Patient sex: M
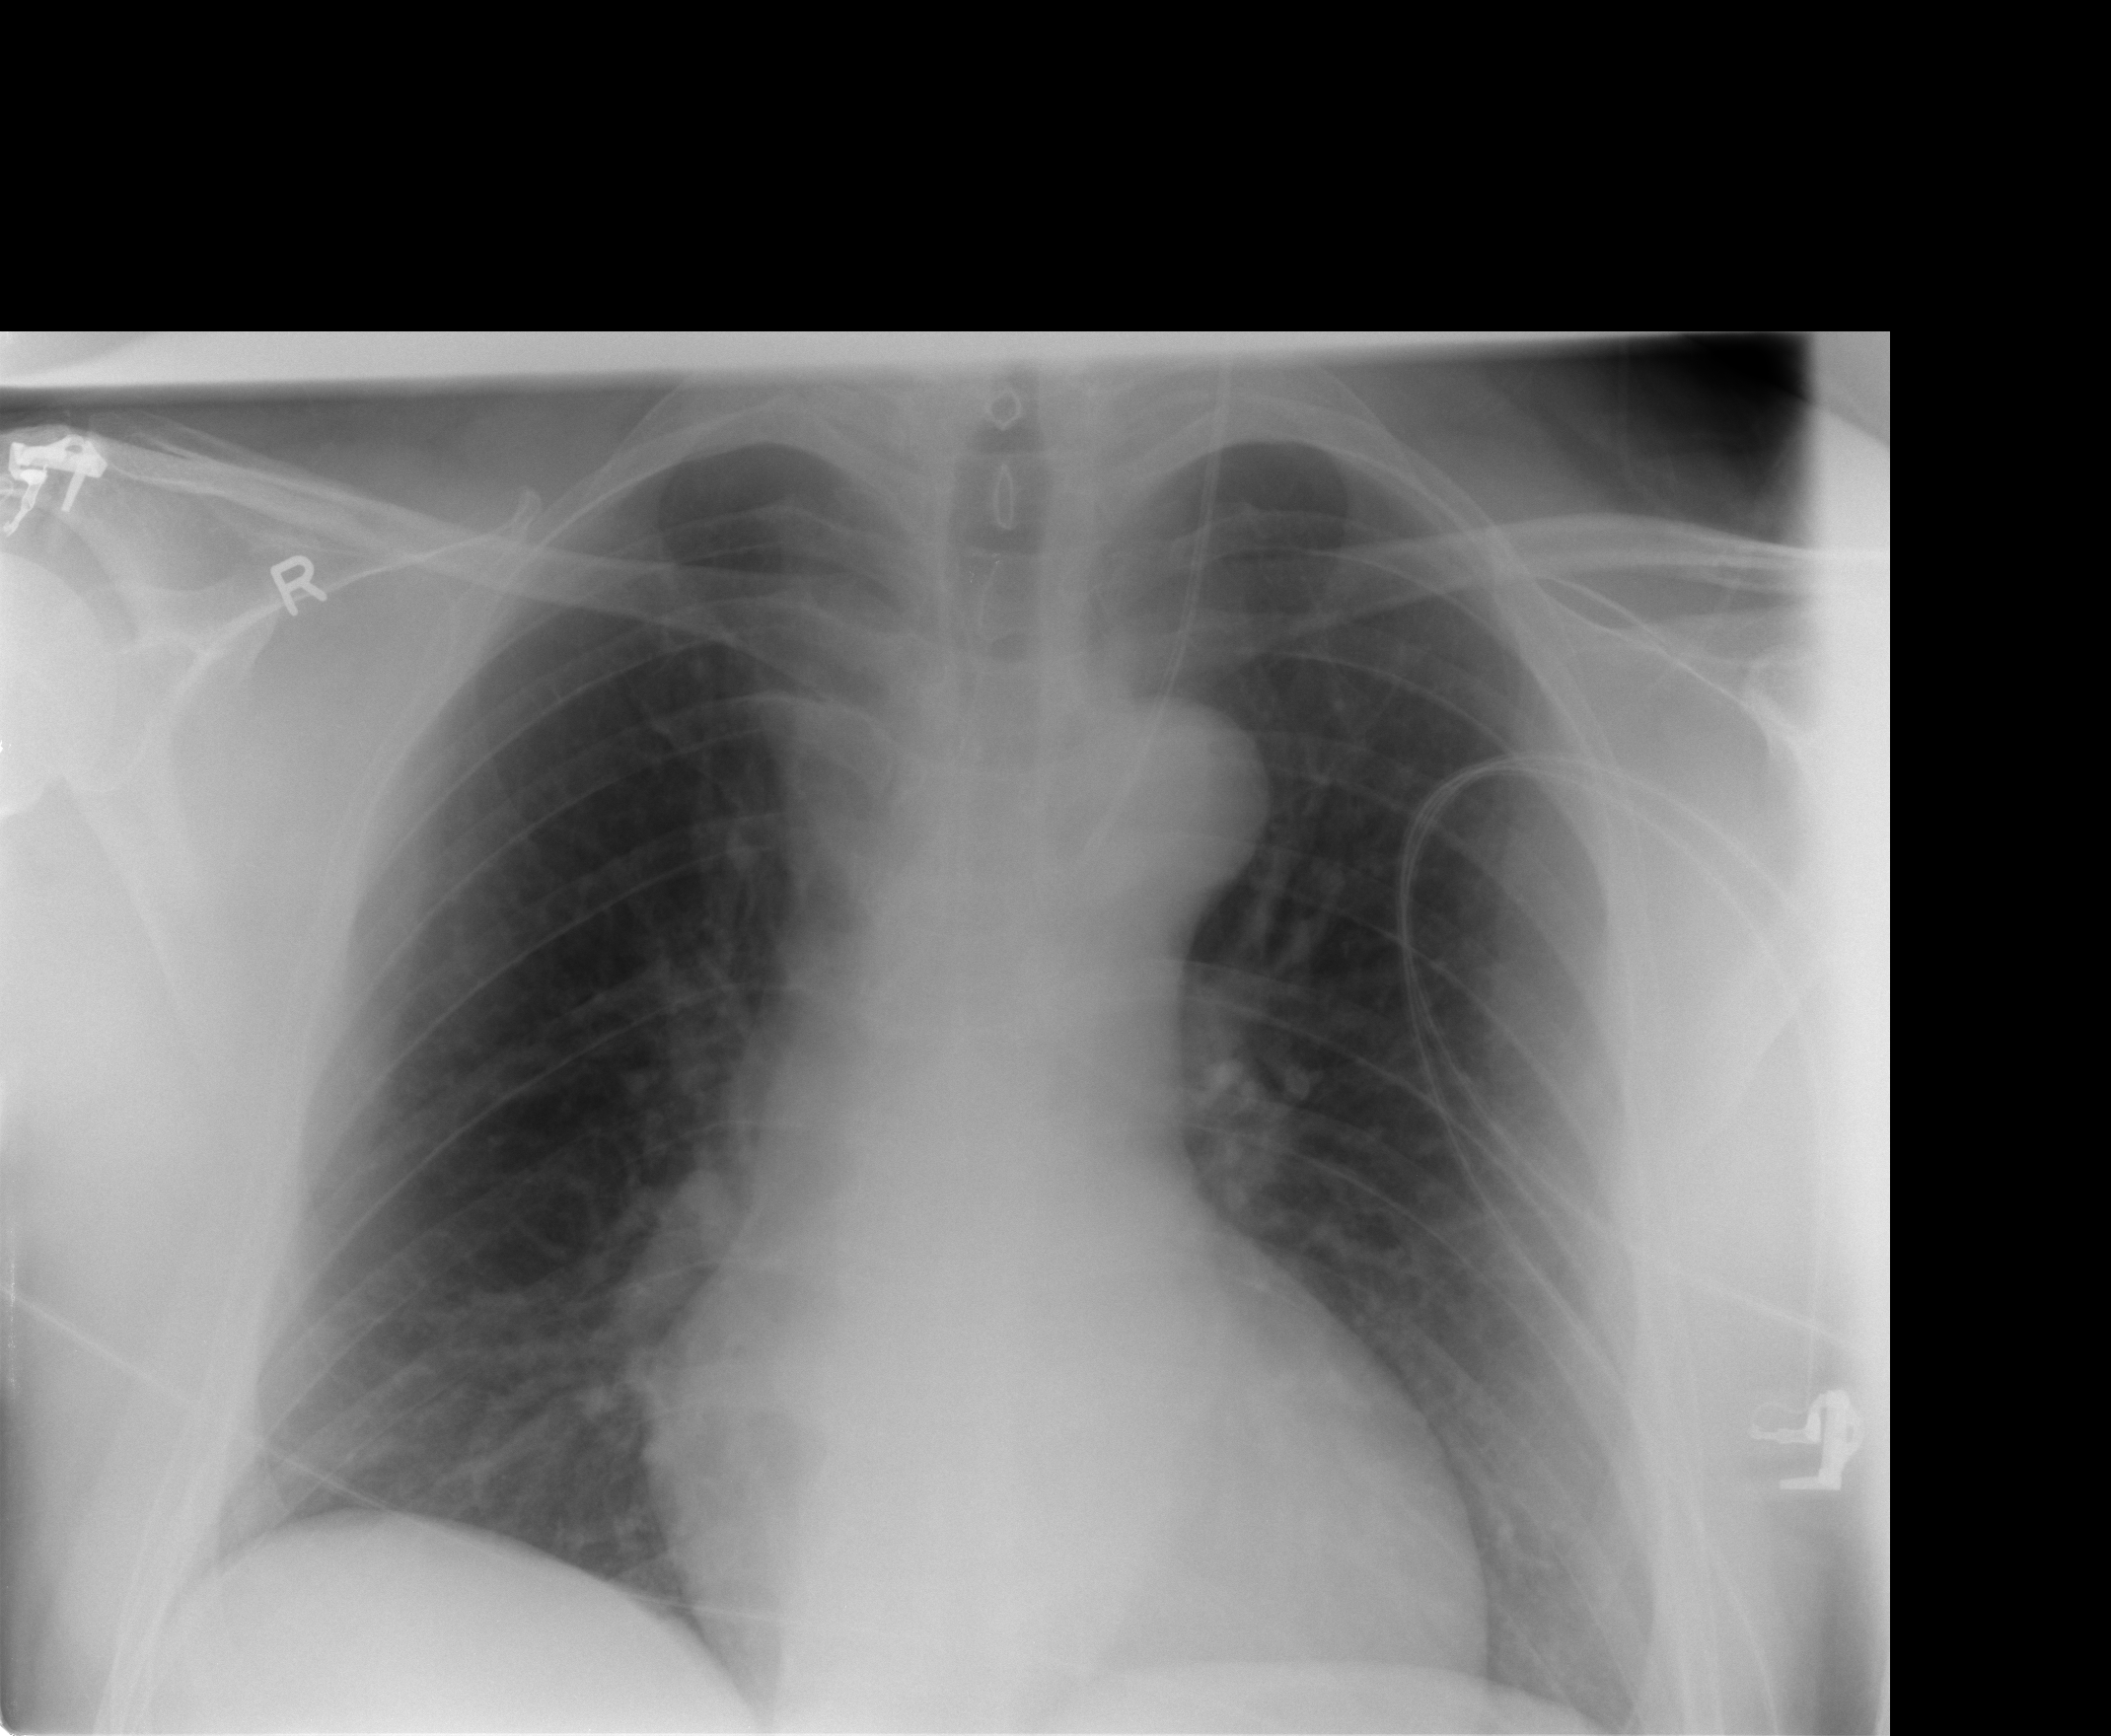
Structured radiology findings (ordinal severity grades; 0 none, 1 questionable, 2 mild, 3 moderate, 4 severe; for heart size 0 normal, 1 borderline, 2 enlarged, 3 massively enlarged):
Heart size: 2
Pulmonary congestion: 0
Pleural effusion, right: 0
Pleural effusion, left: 0
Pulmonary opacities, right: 0
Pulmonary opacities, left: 0
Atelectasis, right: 2
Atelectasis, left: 2